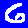
Digit: 6